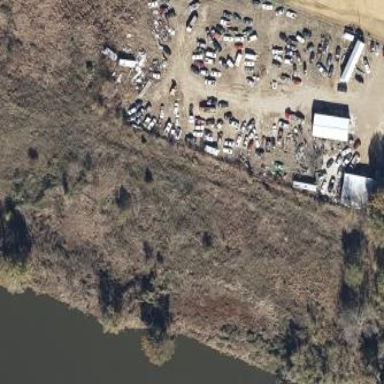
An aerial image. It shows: Industrial area designated for auto wrecking activities.